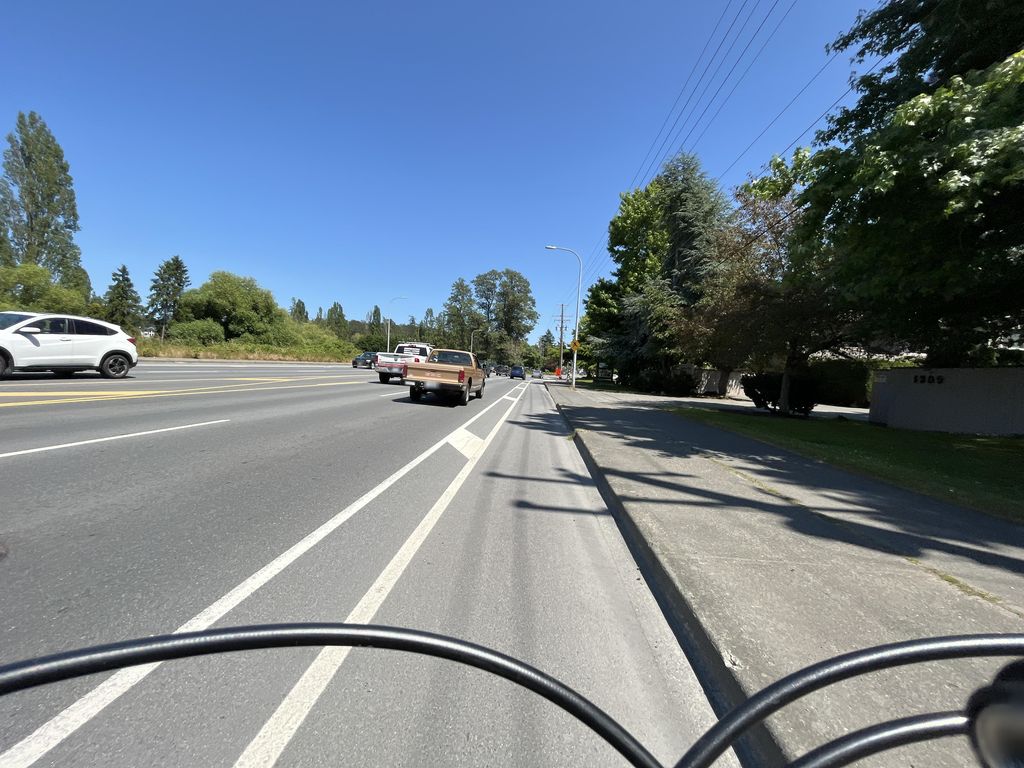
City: victoria